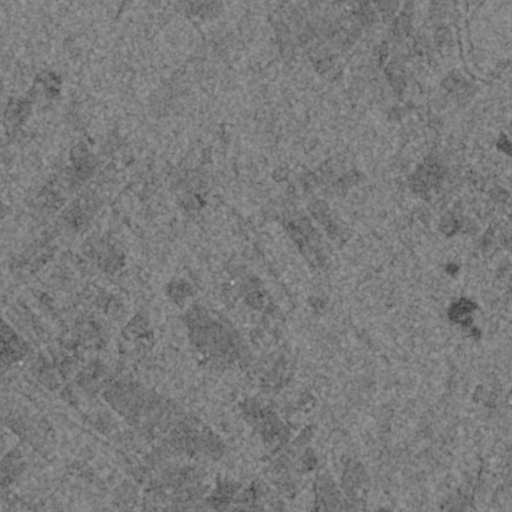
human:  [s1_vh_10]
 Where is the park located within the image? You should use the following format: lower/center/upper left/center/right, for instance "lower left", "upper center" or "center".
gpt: The park is located in the center right of the image.
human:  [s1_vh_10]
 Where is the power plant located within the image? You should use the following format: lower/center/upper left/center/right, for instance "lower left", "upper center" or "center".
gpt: There is no power plant in the image.

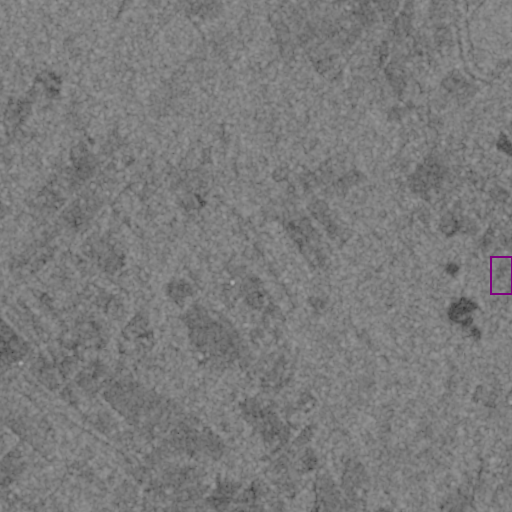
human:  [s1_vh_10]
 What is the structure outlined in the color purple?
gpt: The structure outlined in purple is a park.
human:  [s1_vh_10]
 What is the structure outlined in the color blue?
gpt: There is no blue outline.